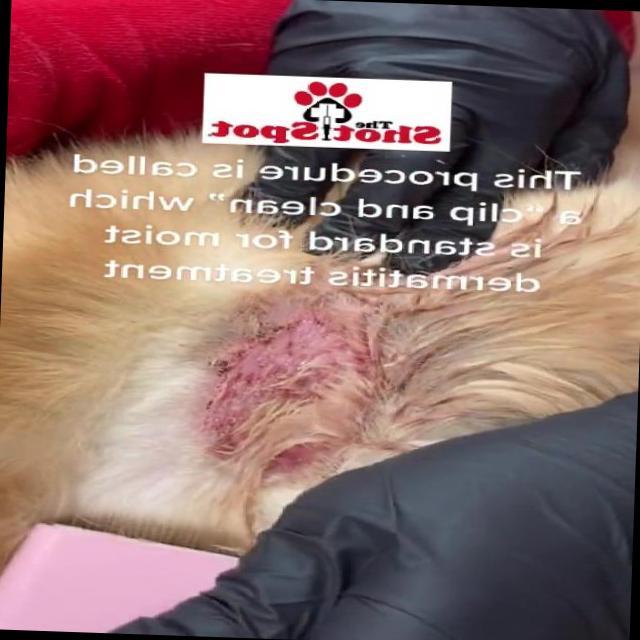
Canine dermatitis — inflammation of the skin presenting with erythema, pruritus, papules, and excoriation. May be allergic, contact, or atopic in origin.